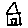
Label: house